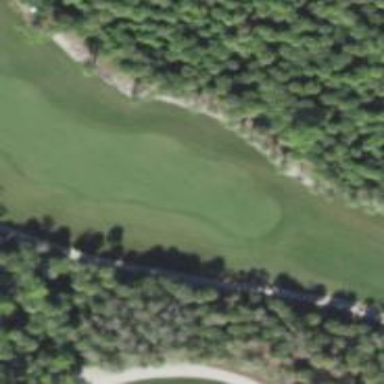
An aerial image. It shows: Sand bunker on golf course.